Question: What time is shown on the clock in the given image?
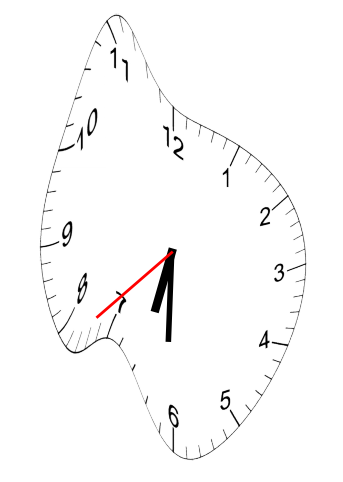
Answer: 06:30:38